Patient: sex M, age 58
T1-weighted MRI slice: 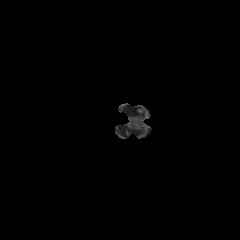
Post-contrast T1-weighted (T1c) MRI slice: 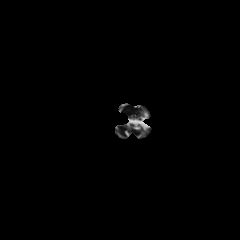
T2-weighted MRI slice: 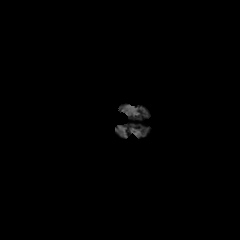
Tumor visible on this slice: no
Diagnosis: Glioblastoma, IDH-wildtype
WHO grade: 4